Question: # What I Have:
I have already designed, and am successfully running a VBA based excel spreadsheet that creates an "Action Plan" for the user.
Basically, you create a number of tasks and each time you add an update there is a new Column added with the days date in. This will then hold the new update for the action on the row you are appending to. Each action could have an update or it may be only one.
Each update will require it's own Cell in a new Column with the day's date as a header.
# What I want:
I want to create this as a stand alone application that I can roll out and my first thoughts are to design it in C# using Visual Studio and use a database held in MySQL.
# Example Image:

# My Question:
As you can see, each day held an update. However, would holding all of this information in this way be best done in a database?
If not, can it be held in another way but still displayed like this? Perhaps using arrays?
I guess my question is more if the MySQL database will allow C# to create new fields(Headers) with the day's date as a title while the application is running?
Please keep in mind that I am VERY new to programming in general but even more so in C# and using MySQL so sorry if this seems to be a very "Easy" or "Stupid" question.
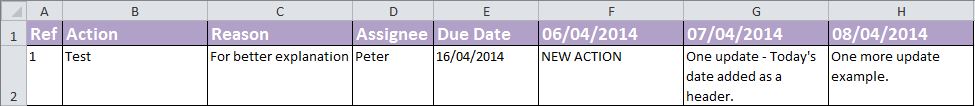
Answer: If I understand correctly you want to add the fields within C# (ALTER TABLE),
I would stay away from this, a better approach might be a relational database
For example
TableA
'''
[Ref]|[Action]|[Reason] |[Assignee]|[Due Date]
1 |Test |For Better Explanation| |16/04/2014
'''
TableB
'''
[ID]|[Ref]|[Date] |[Action]
1 |1 |06/04/2014|
2 |1 |07/04/2014|
3 |1 |08/04/2014|
'''
The link will be TableB.Ref = TableA.Ref
Therefor you will know that the entries in TableB belongs to a specific entry in TableA
Then in C# you can first populate a spreadsheet with all data from TableA
And then from TableB.
You can also take a look at crosstab queries (<URL>